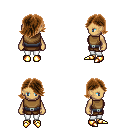
a pixel art fantasy rpg character, female body template, human, tanned skin, leather chest armor, white pants, brown swoop hairstyle, gold boots, four views (front, back, left, right), 2x2 character sprite sheet, small pixel art, hard edges, no anti-aliasing